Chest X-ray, PA view. Patient: 68 years old, sex M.
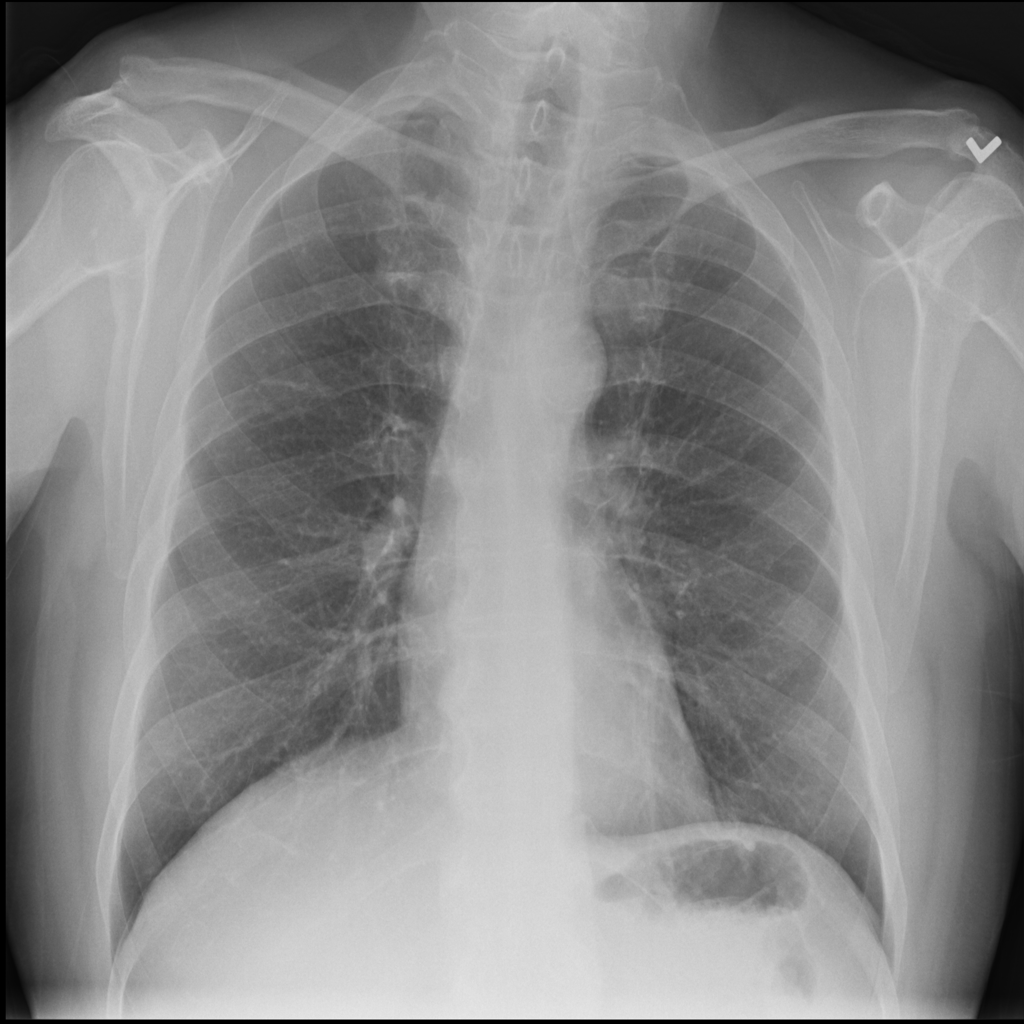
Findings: No Finding